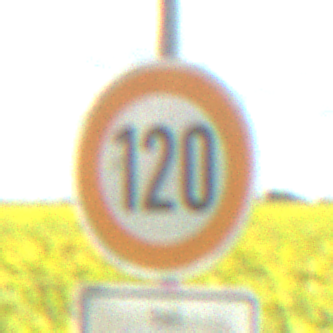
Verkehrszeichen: Geschwindigkeit120
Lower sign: BeiNaesse
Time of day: Midday
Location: Outdoor (RoadRail)
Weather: PartlyCloudy
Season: NotSpecified
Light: Natural